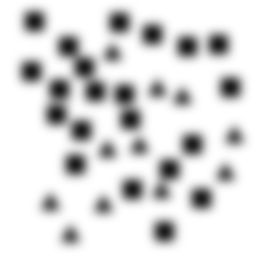
Squares: 21
Triangles: 11
Stars: 0
Total shapes: 32